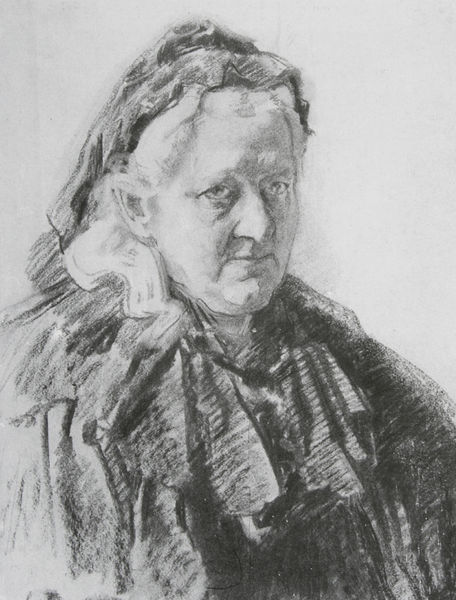
Titel: Bildnis Juliane Günther-Engell
Künstler: Clara von Rappard
Institution: Privatbesitz
Schlagwörter: dunkel, gemälde, kopf, körper, mann, schatten, umhang, weiß, aquarell, brust, busen, frau, frisur, grau, haar, hell, hut, kleid, kreide, licht, mund, nase, ohr, profil, schmuck, schwarz, skizze, stirn, zeichnung, blick, dame, schal, schleier, tuch, haube, hochformat, alt, kappe, mütze, alte, arm, arme, augen, falten, gesicht, haarschmuck, kragen, mensch, bild, bildnis, blicken, hals, portrait, porträt, busch, kirche, auge, gewand, haare, halbfigur, mantel, reich, stoff, stoffe, person, augenbrauen, kinn, lippen, locke, locken, ohren, schulter, schultern, traurig, kopfbedeckung, lächeln, brüste, alter mann, korn, kette, formen, linien, grube, duktus, falte, weib, witwe, kopftuch, ernst, grübchen, streng, pupillen, streifen, robe, überwurf, rüsche, rüschen, augenbraue, halsschmuck, halskette, ohrläppchen, striche, spitzweg, alter, greis, linie, kohle, traurigkeit, form, druck, schraffuren, radierung, stich, strich, nonne, selbstbildnis, bleistift, pupille, stift, ohrmuschel, halbportrait, halbprofil, verwischt, strenge, königin, greisin, alte frau, oma, schwar, victoria, stifte, vertikal, grauhaarig, freau, gewischt, weisshaarig, gris, umhan, körnig, kilt, traurif, halbprofiel, ictoria